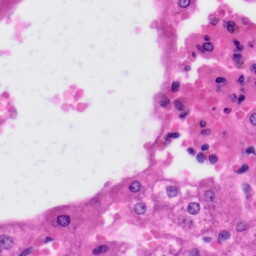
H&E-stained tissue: Liver